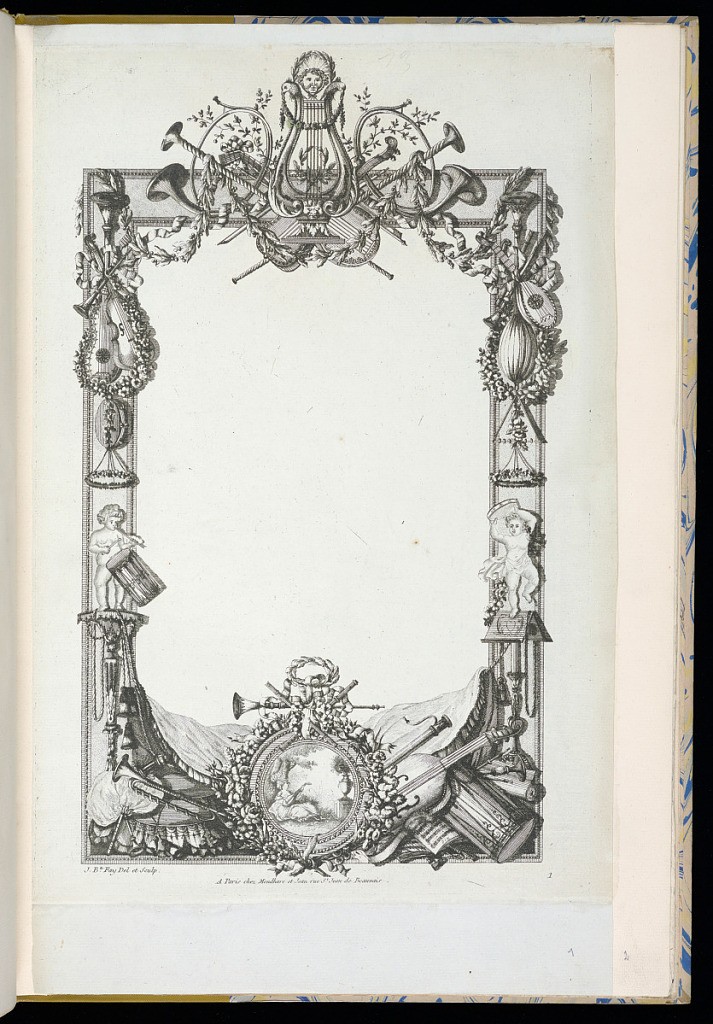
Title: Ornamental Frame Design
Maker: Jean-Baptiste Fay, French, active 1765 – 1790s
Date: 1784–1792
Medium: Etching on blue paper
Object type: Print
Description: Design for a rectangular frame with motifs including attributes of music (a lyre, horns, a lute, a guitar, a violin), music making putti, and a rondel at the bottom with a scene of a well-dressed woman seated in a landscape playing a guitar. The plate is signed and numbered.